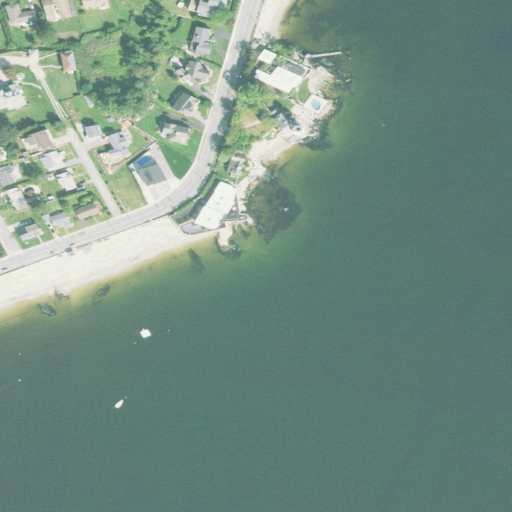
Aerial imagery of cape in Connecticut named Lighthouse Point containing open water, medium intensity development, barren land, low intensity development, high intensity development, shrub, and open development